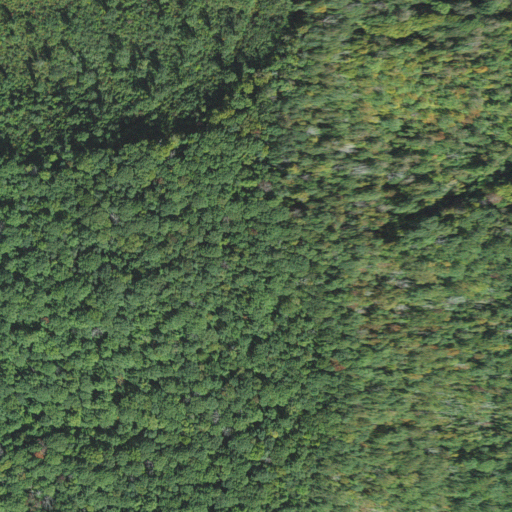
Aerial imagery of mountain in North Carolina named Kirby Knob containing only deciduous forest